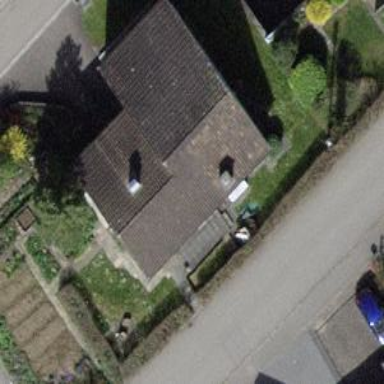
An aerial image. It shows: Detached building.